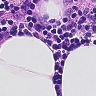
Metastatic tissue present: no